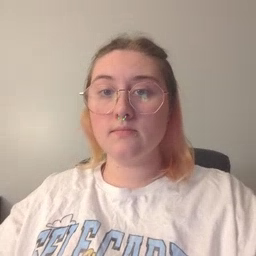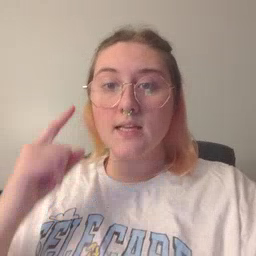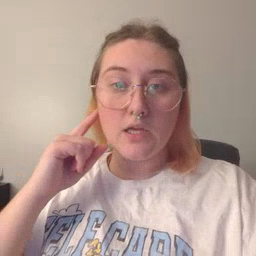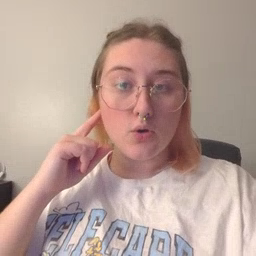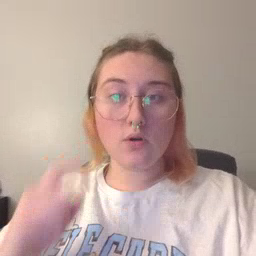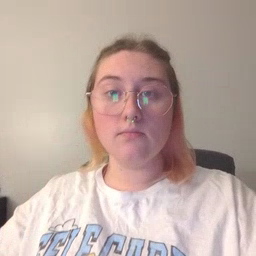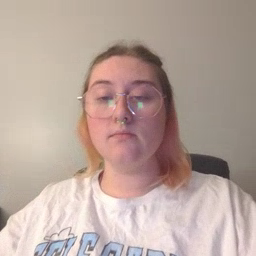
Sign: ear